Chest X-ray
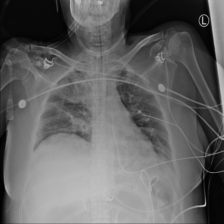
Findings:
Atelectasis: negative
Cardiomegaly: negative
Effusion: negative
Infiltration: negative
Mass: negative
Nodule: negative
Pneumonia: negative
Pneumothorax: negative
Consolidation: negative
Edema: negative
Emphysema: negative
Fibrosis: negative
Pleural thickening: negative
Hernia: negative